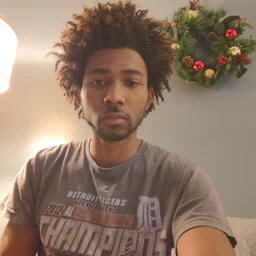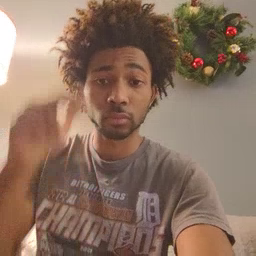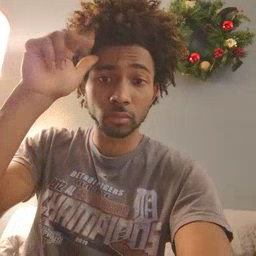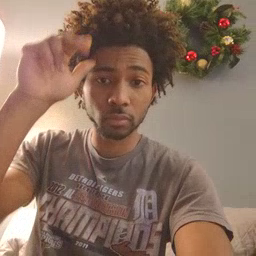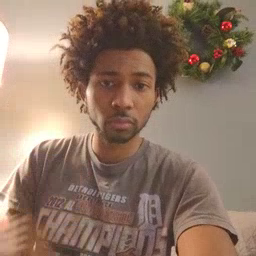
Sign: horse